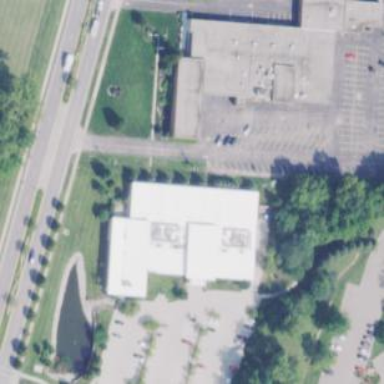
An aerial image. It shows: Event venue building.